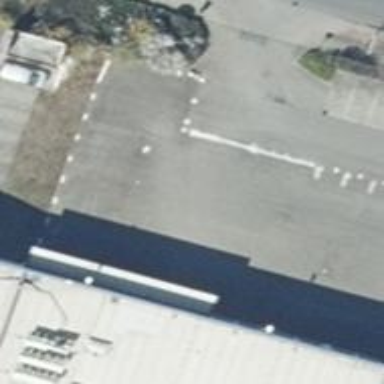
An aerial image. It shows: Paved driveway road for service vehicles.